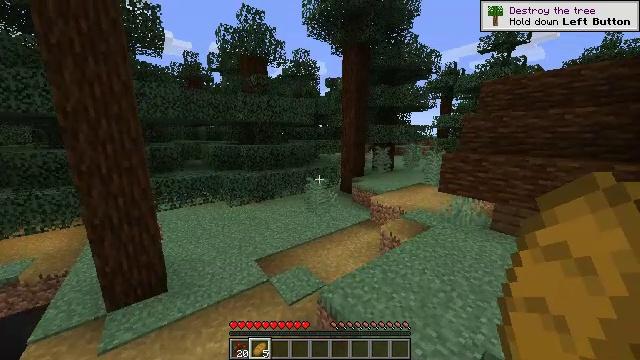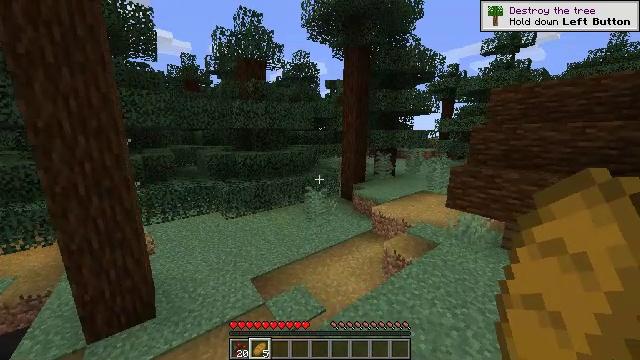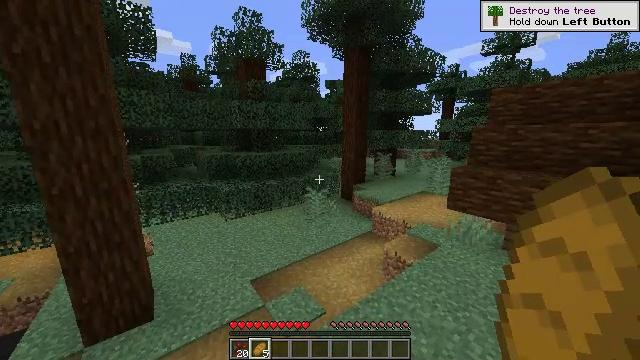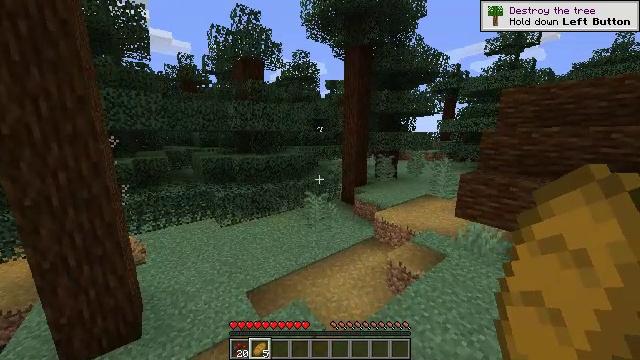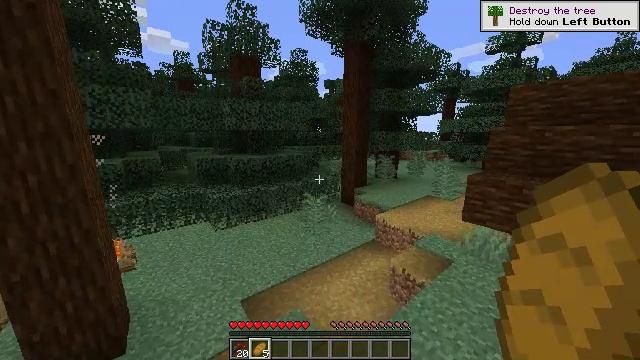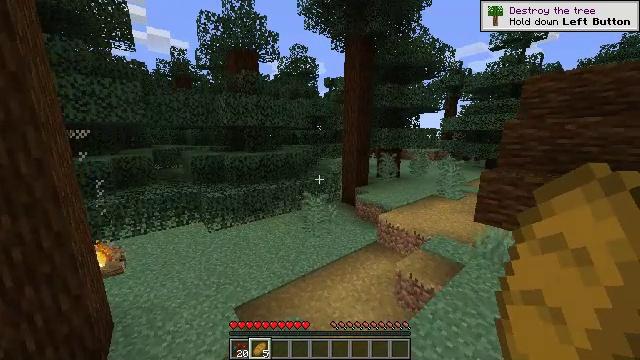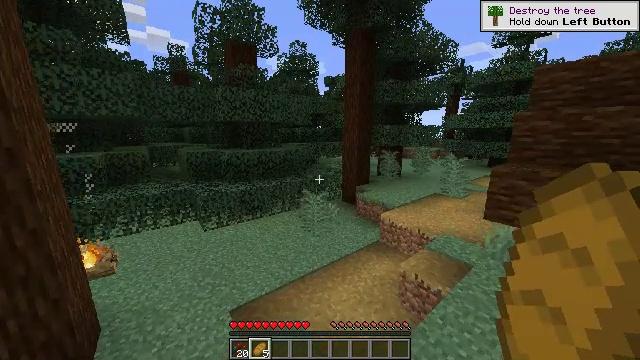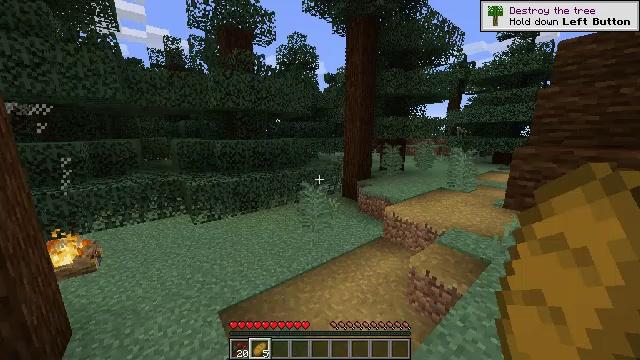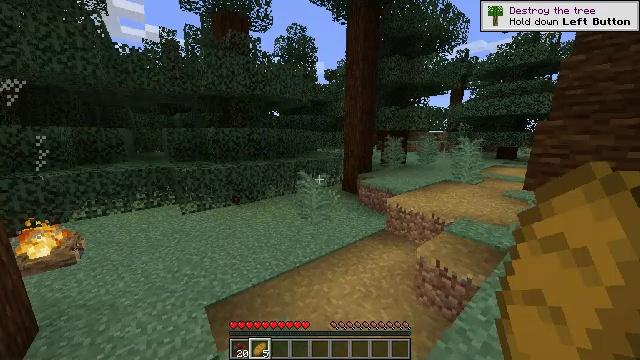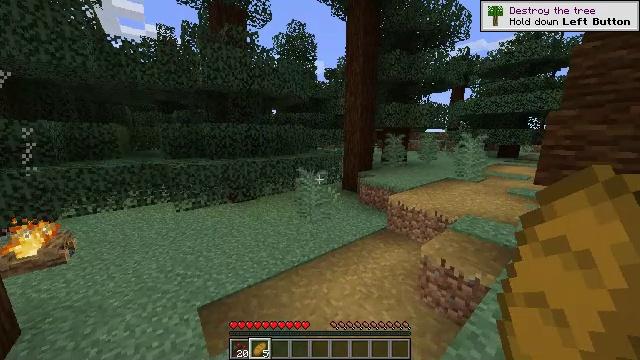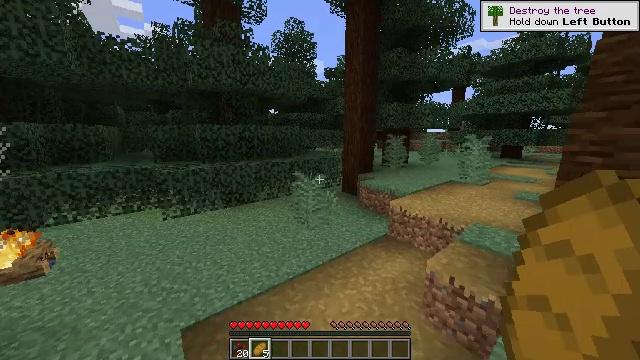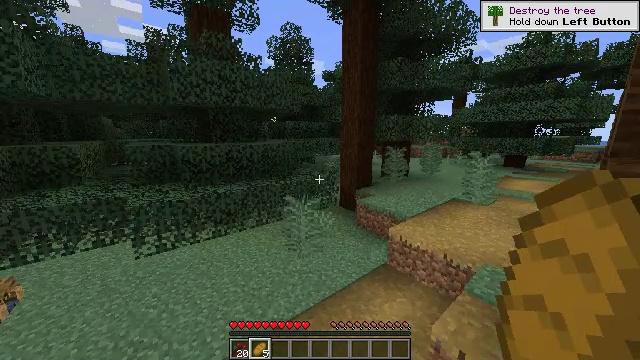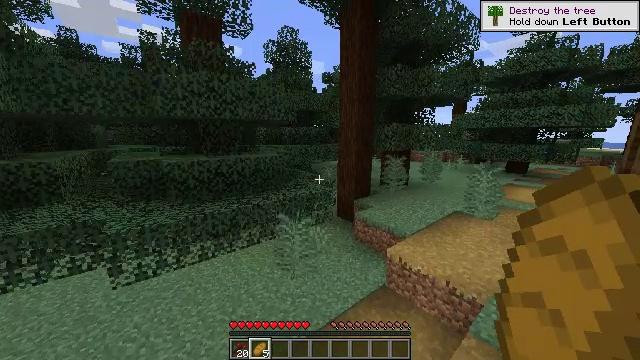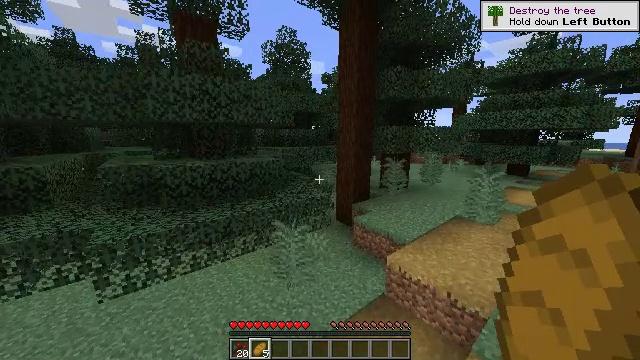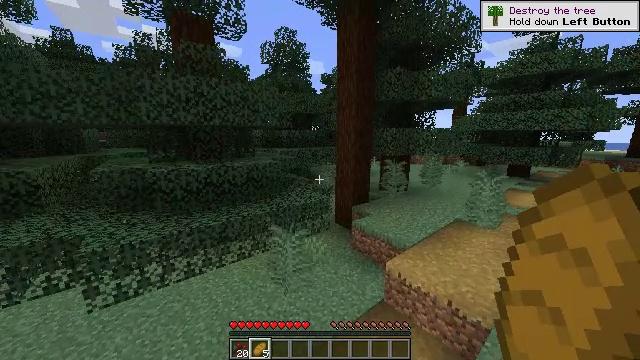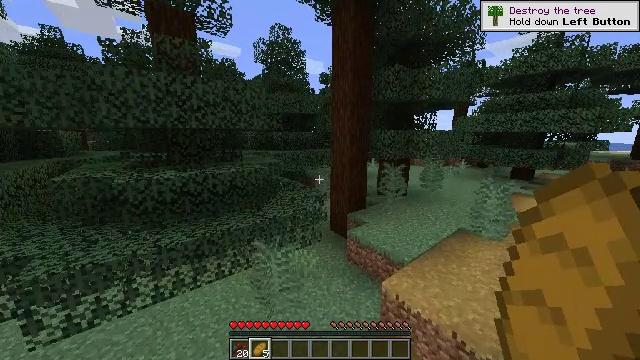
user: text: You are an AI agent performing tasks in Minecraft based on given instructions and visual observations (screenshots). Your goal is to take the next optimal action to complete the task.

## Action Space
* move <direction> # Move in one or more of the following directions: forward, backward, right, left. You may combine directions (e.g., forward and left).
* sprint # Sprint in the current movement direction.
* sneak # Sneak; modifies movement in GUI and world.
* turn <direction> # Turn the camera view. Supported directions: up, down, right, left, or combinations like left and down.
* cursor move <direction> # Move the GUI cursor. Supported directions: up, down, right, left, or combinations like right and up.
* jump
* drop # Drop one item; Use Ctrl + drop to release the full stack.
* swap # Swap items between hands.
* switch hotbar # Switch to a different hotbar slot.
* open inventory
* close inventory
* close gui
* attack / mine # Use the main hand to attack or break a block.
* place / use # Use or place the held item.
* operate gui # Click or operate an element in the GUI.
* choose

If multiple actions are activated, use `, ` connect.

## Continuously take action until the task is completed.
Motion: motion action
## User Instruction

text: Collect the blue bed by attacking it.
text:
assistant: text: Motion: move forward, jump
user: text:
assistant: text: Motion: move forward, jump
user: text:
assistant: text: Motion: move forward, jump
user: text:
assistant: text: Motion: move forward, jump
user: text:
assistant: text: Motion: move forward, jump
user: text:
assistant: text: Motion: move forward, jump
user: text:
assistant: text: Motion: move forward and move right, jump
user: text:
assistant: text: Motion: move forward and move right, jump
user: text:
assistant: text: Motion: move forward and move right, jump
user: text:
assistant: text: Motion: move forward and move right, jump
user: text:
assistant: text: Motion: move forward and move right, jump
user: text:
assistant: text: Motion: move forward and move right
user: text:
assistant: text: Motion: move forward and move right
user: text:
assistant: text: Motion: move forward and move right
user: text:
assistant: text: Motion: move forward and move right
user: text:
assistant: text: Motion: move forward and move right
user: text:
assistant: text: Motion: move forward and move right
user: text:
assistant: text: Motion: move forward and move right
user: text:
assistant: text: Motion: move forward and move right
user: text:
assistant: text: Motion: move forward and move right
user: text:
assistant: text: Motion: move forward and move right
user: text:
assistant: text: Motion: move forward and move right
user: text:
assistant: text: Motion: move forward and move right
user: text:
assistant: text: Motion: move forward and move right
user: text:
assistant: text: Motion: move forward and move right
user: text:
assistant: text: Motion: move forward and move right
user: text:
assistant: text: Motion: move forward and move right
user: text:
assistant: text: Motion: move forward and move right
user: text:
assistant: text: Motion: move forward
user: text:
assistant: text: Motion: move forward